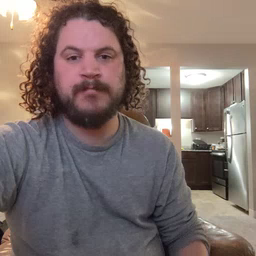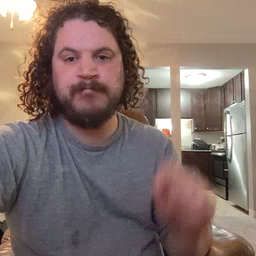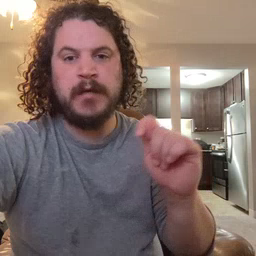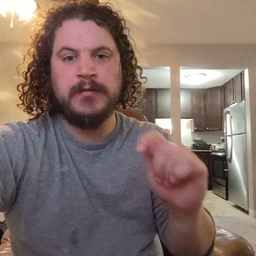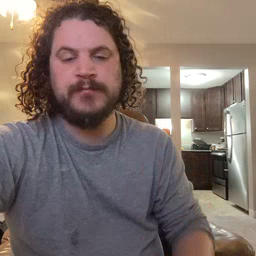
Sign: potty